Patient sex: F
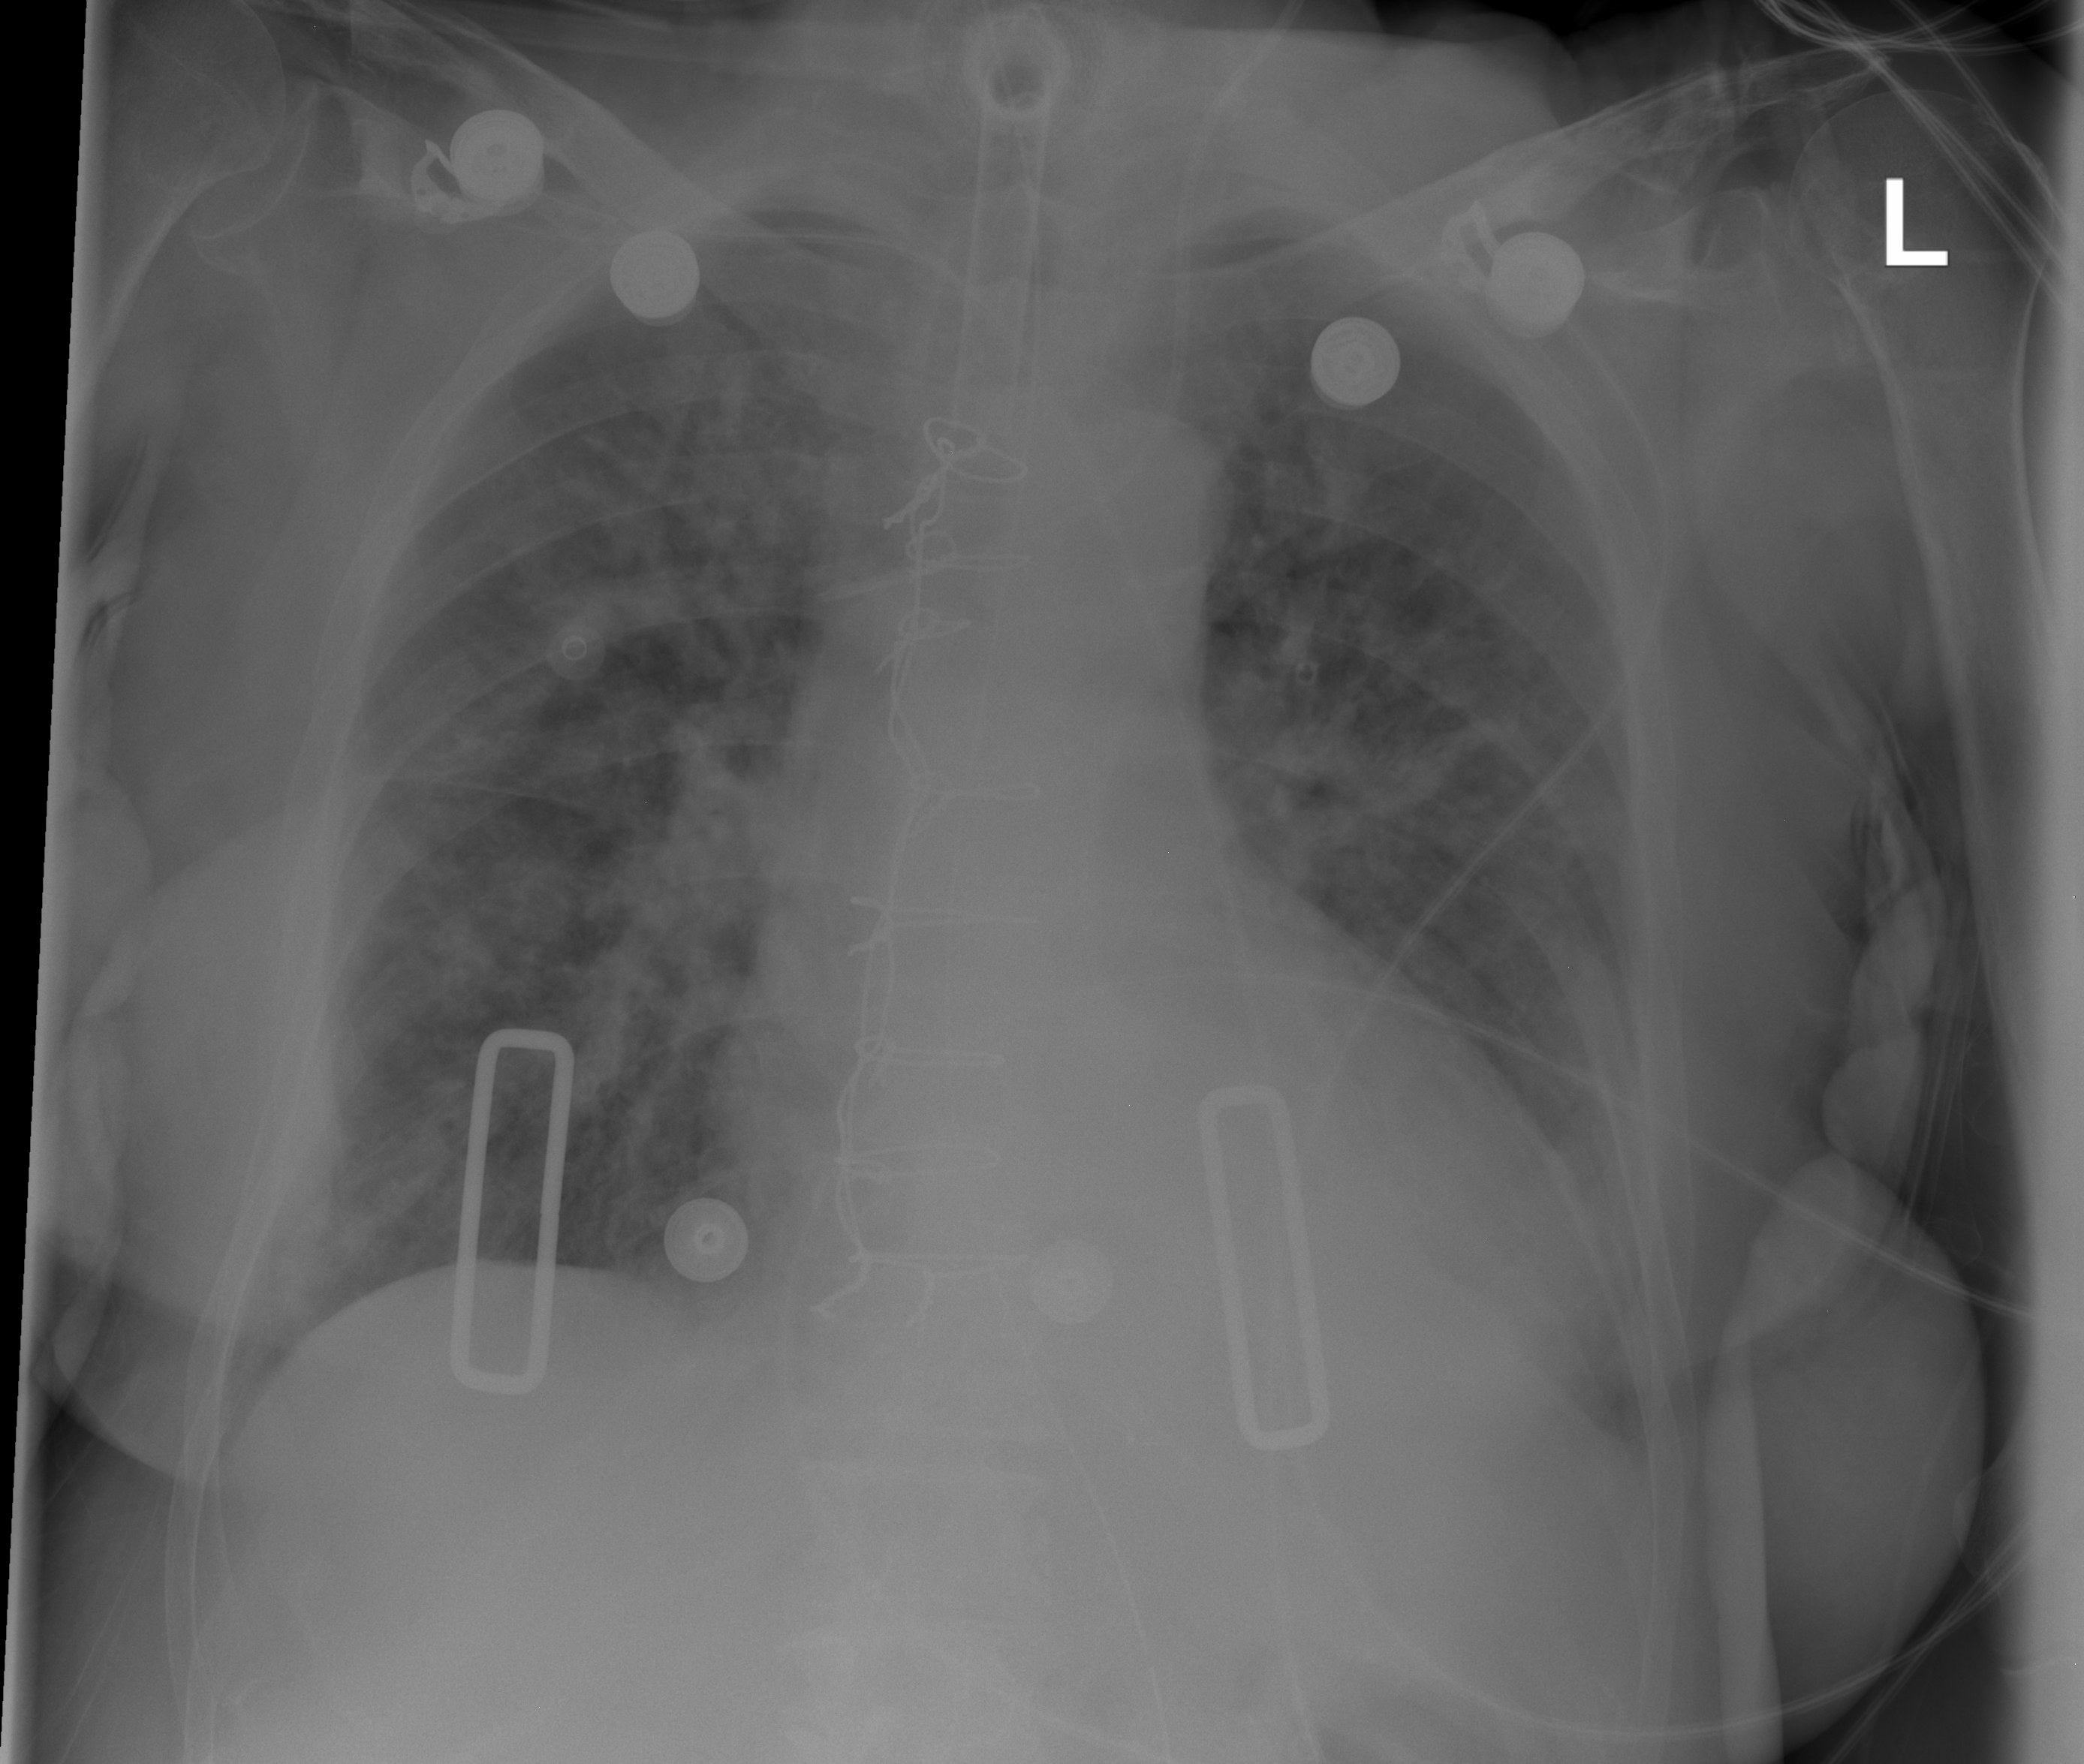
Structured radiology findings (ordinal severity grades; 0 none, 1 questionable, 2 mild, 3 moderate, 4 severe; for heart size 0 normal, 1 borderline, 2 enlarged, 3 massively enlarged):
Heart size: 2
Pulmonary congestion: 3
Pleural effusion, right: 0
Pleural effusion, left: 2
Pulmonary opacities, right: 3
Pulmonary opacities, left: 2
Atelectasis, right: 2
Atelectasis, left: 2